Question: Given the supply, demand, and route table for this logistics problem, what is the minimum total cost? Please provide the answer as an integer.
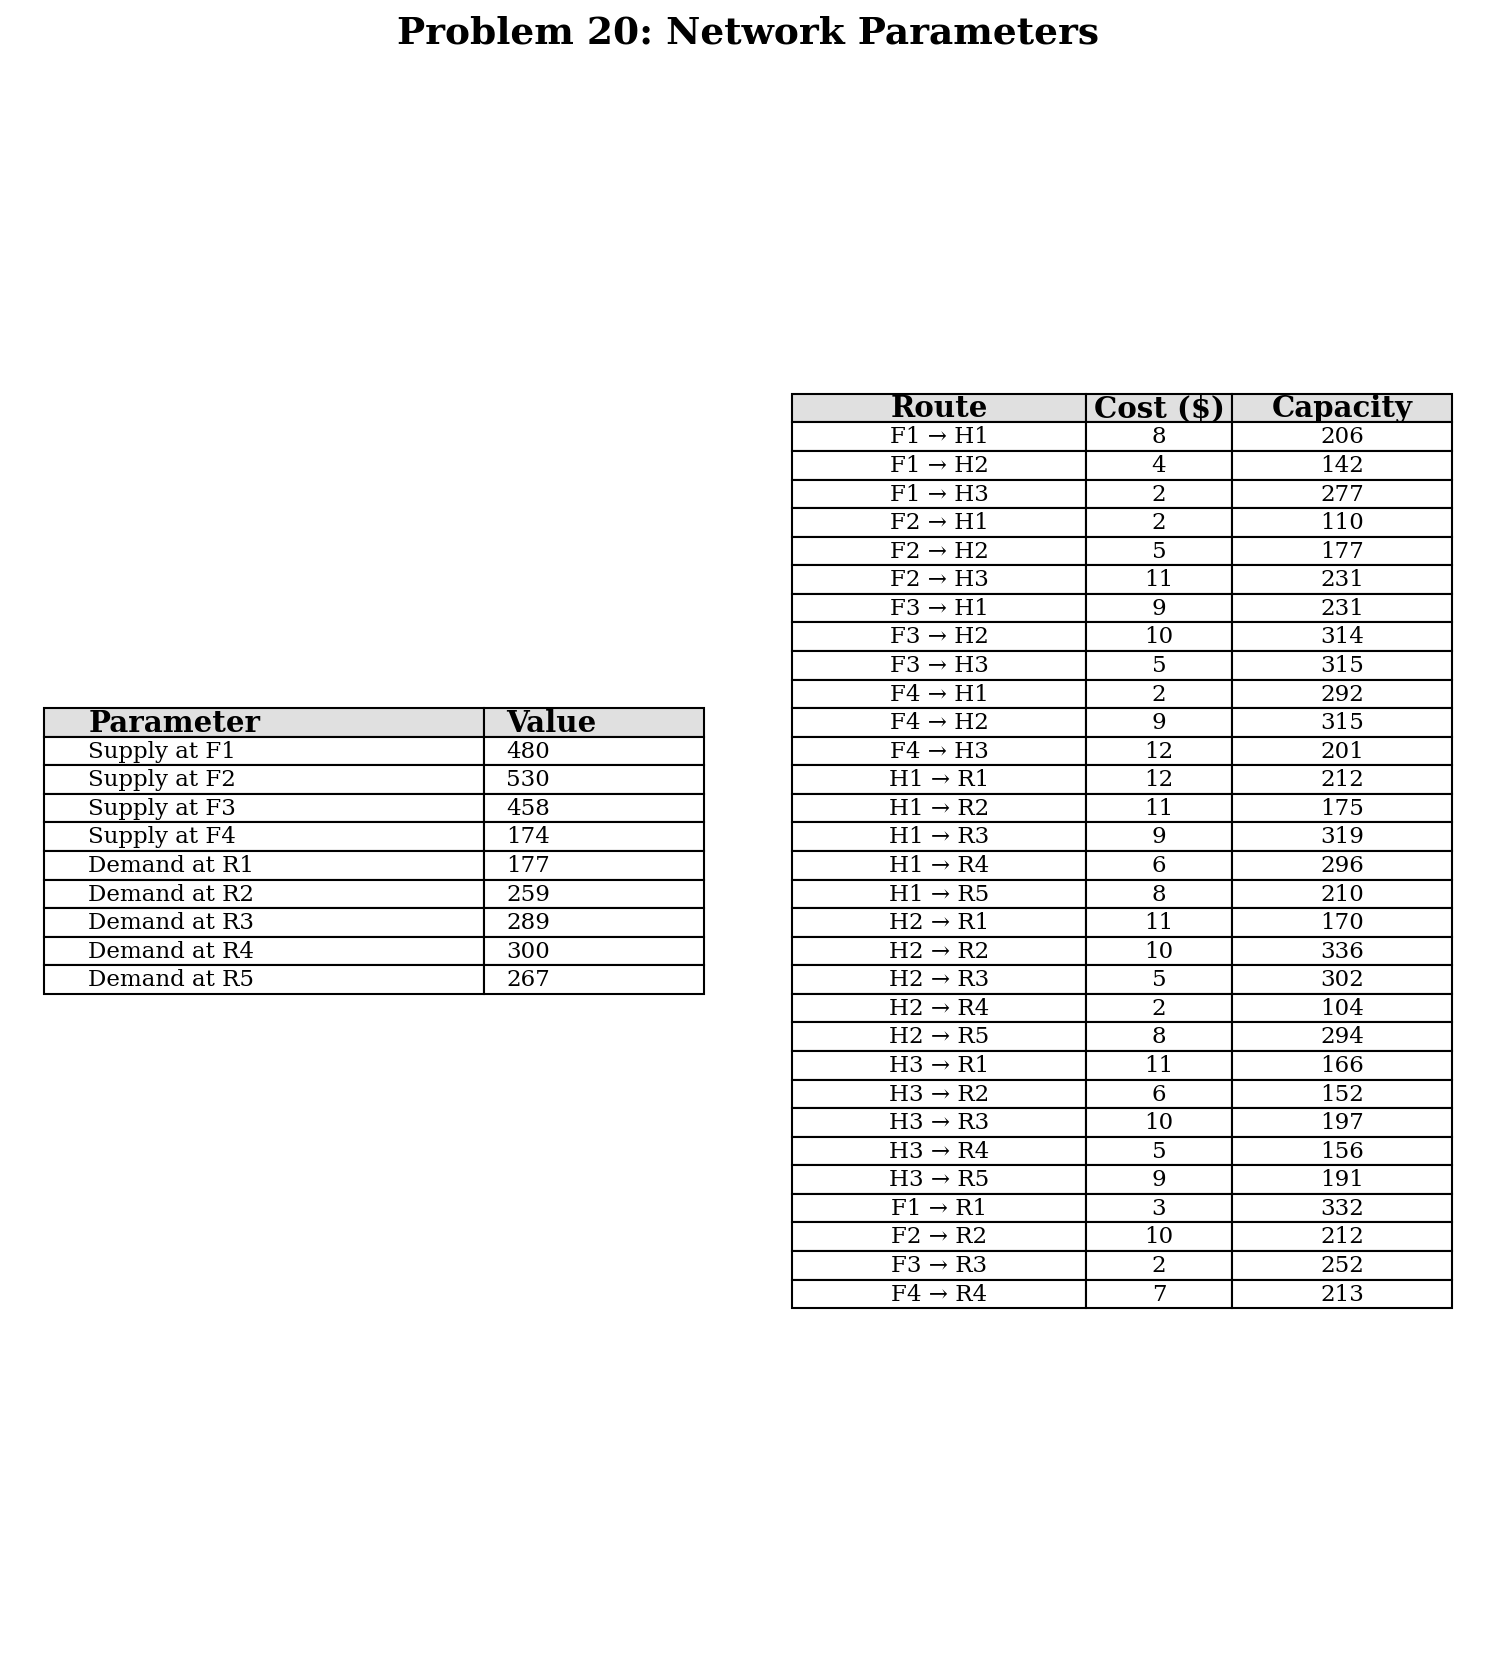
Answer: 8600